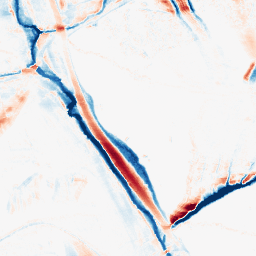
Category: morphological
Decomposition family: morphological_ellipse
Decomposition parameters: operation: average
width: 10
height: 30
Upsampling method: cubic_catmull_rom
Upsampling parameters: scale: 4
Upsampling scale: 4